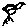
Label: bird